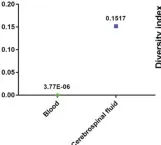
The TCR repertoire in blood and cerebrospinal fluid. (C) The frequency of the top T-cell clones in the cerebrospinal fluid and blood samples.
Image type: pathology (immunostaining)